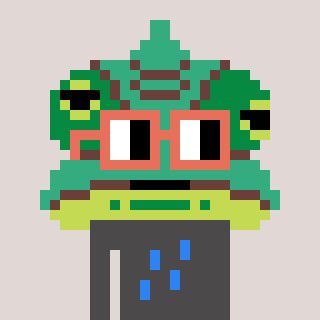
a pixel art character with square orange glasses, a chameleon-shaped head and a grayscale-colored body on a warm background